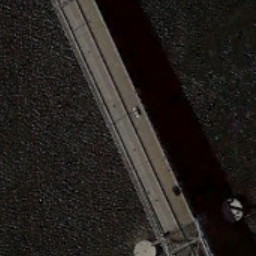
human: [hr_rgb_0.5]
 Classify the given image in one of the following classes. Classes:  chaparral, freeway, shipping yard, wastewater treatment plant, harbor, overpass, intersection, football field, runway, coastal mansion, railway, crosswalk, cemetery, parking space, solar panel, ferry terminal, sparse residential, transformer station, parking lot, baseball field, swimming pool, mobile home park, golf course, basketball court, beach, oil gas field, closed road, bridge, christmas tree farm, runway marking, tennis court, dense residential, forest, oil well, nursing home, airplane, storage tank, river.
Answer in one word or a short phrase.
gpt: bridge